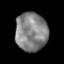
Tissue: prostate
Cell type: T cells
Senescence score: 0.1889
Nuclear area (px): 1213
Mean DAPI intensity: 131.865